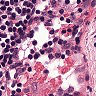
Metastatic tissue present: no